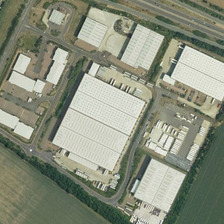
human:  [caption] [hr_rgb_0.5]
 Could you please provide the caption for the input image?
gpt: some industrial buildings and some green trees are in an industrial area .

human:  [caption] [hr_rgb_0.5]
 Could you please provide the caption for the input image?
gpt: some industrial buildings and some green trees are in an industrial area .

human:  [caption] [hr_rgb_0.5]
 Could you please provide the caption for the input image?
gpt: the industrial houses in the street are neatly arranged .

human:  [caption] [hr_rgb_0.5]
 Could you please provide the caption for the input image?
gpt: many fields near the industrial area near the road .

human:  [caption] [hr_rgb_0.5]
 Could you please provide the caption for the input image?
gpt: the industrial houses in the street are neatly arranged .